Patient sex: F
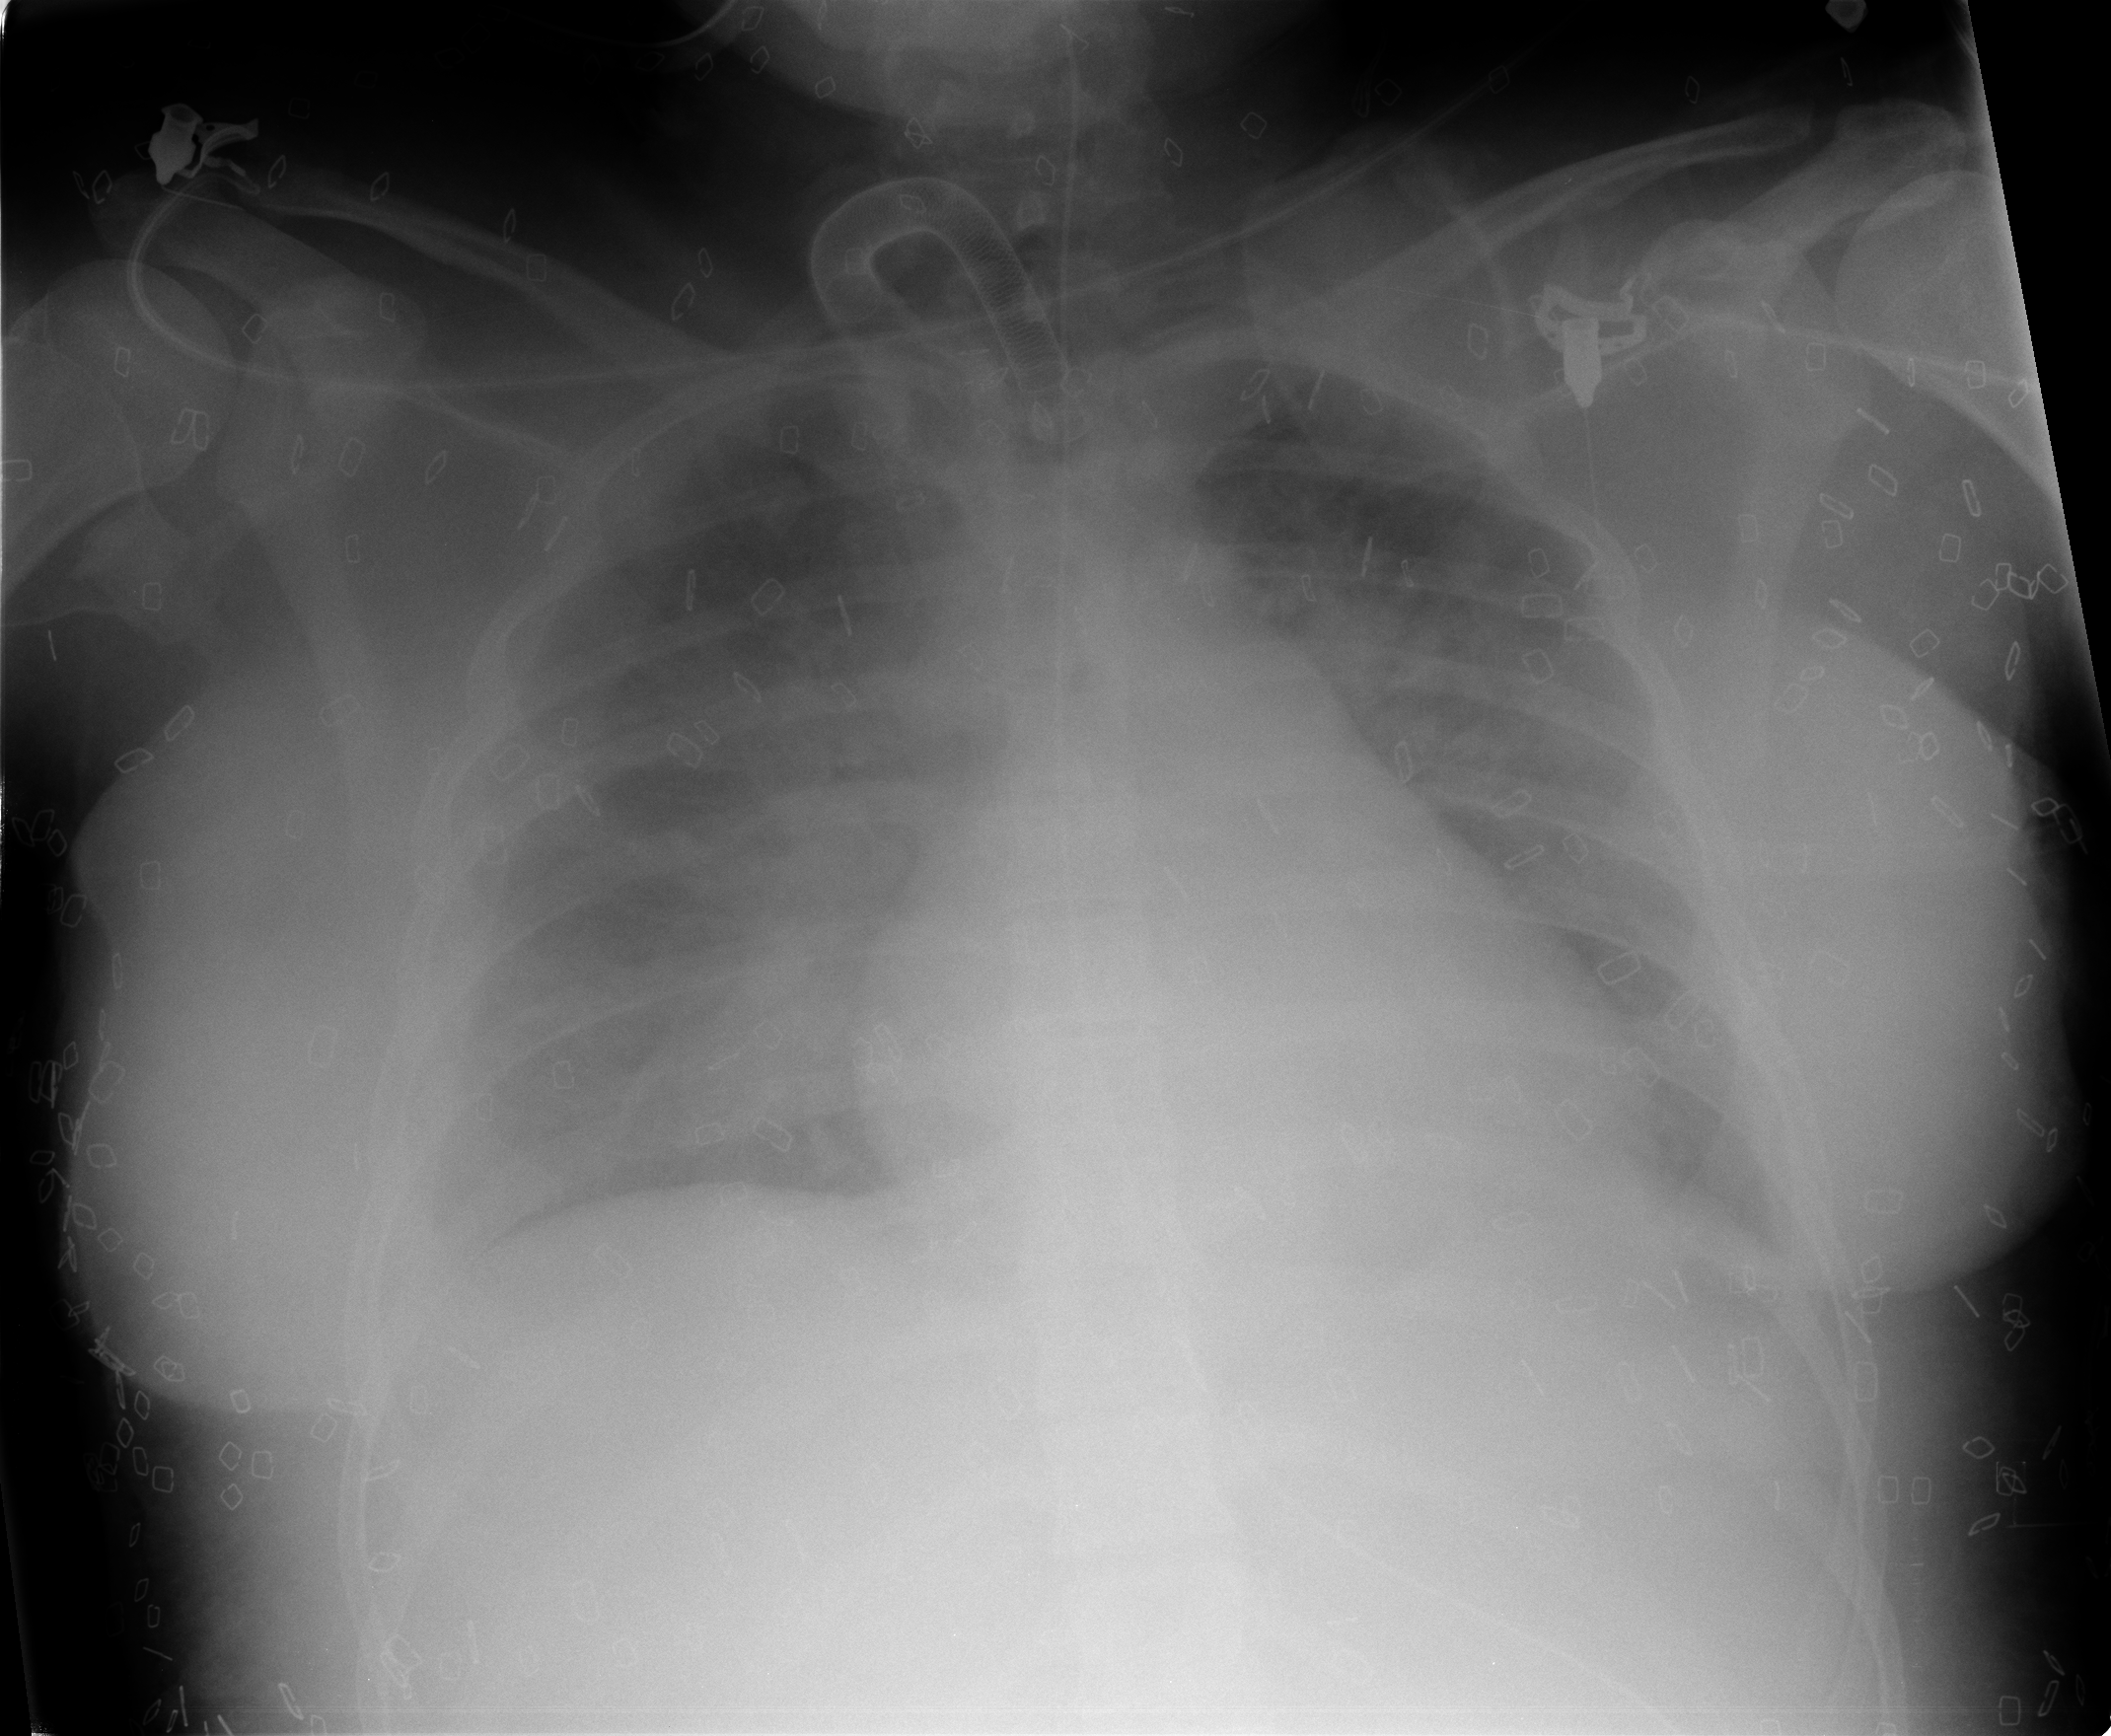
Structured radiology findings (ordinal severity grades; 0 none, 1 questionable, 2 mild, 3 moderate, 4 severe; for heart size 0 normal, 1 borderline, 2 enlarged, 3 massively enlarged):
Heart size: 0
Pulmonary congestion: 3
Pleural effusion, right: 2
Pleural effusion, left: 2
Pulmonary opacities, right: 3
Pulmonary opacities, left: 3
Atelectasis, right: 2
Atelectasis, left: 2